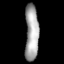
Tissue: lung
Cell type: Endothelial cells
Senescence score: 0.6464
Nuclear area (px): 746
Mean DAPI intensity: 164.957